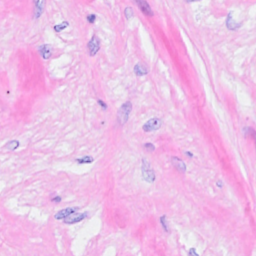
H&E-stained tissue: Breast